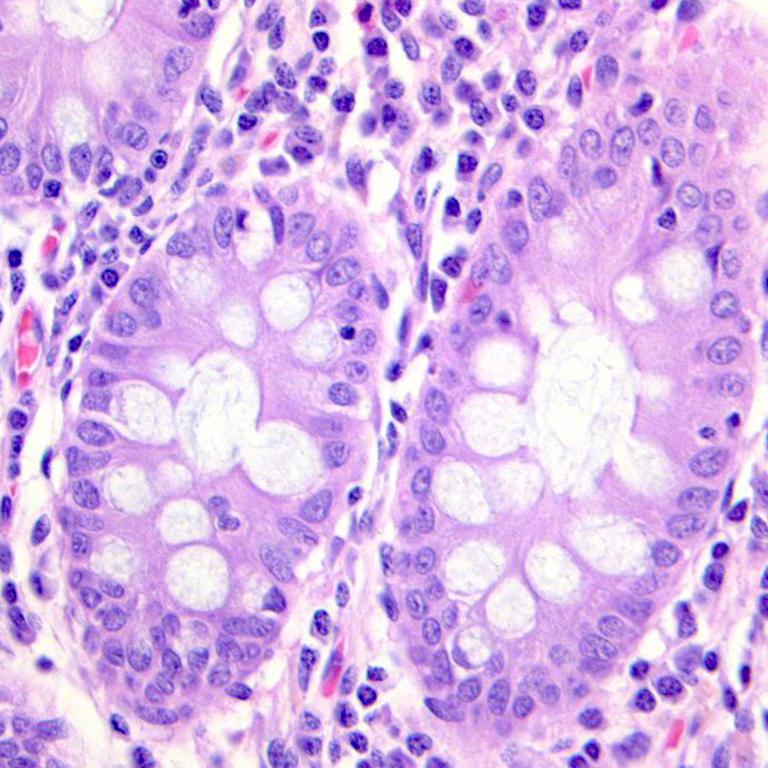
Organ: colon
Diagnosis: benign